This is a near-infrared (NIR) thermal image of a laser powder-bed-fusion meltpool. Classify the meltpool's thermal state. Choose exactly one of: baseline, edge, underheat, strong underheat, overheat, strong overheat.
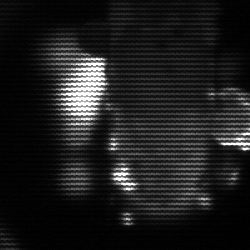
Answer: strong underheat